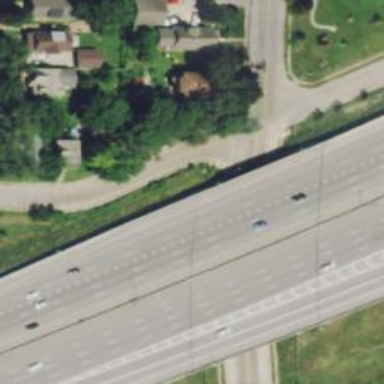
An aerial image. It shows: Bridge over motorway.